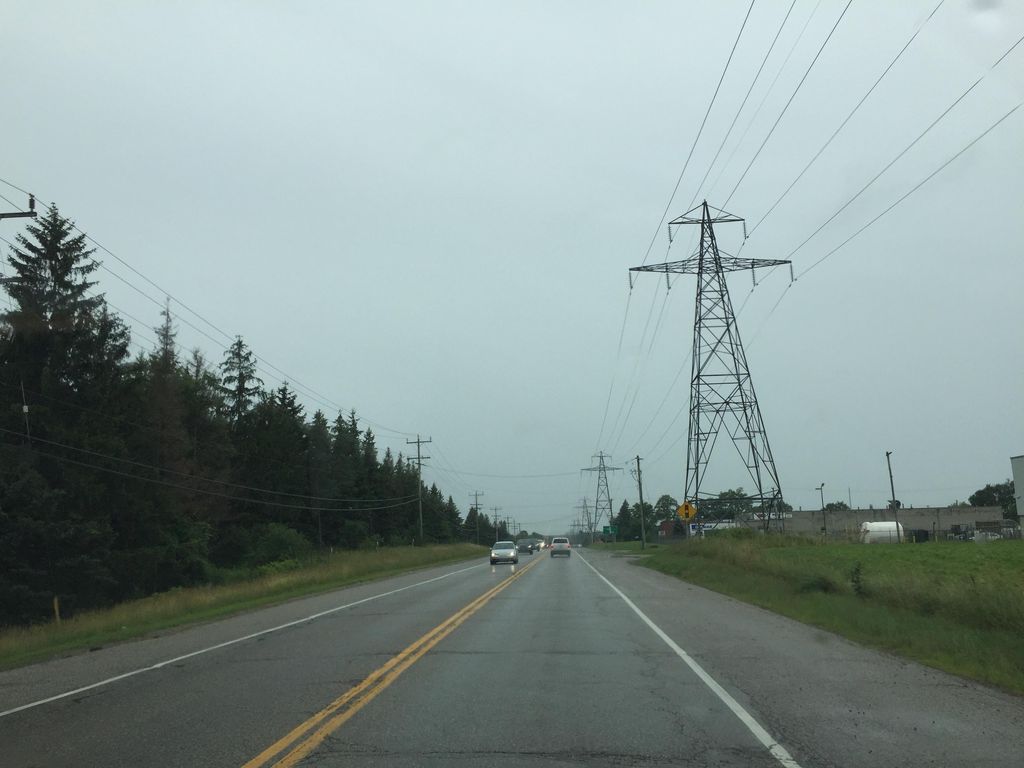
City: kitchener-waterloo